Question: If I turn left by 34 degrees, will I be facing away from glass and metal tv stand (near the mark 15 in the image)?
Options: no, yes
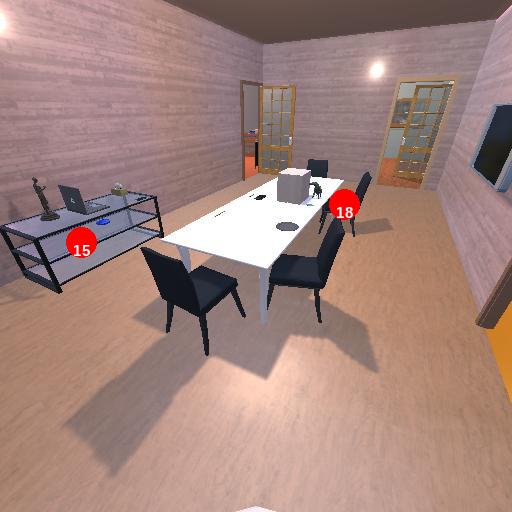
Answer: no